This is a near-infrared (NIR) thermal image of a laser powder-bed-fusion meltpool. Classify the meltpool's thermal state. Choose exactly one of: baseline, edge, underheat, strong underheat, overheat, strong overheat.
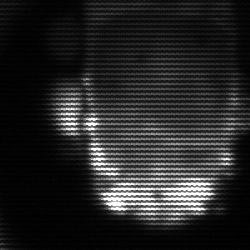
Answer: baseline